Aerial crown-view tile of a tropical tree (Barro Colorado Island, Panama), acquired 20250512:
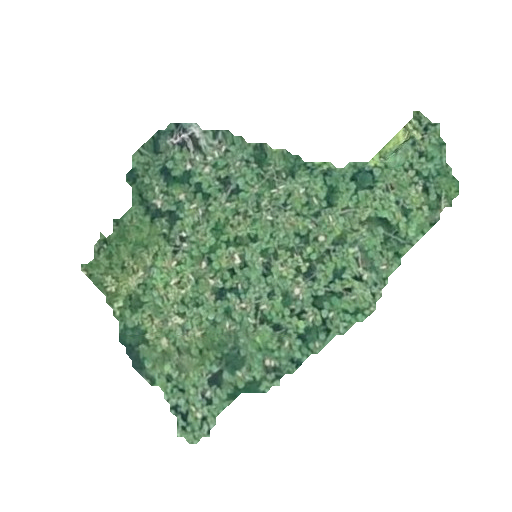
Species: Ochroma pyramidale
GBIF accepted scientific name: Ochroma pyramidale
Crown area: 101.168 m²